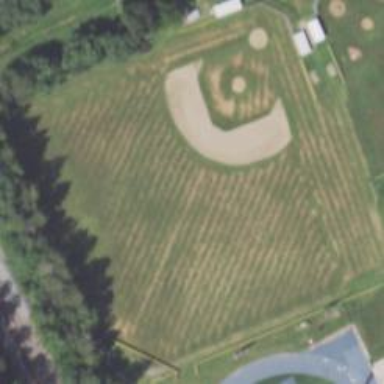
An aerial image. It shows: Baseball pitch for leisure and sports activities.